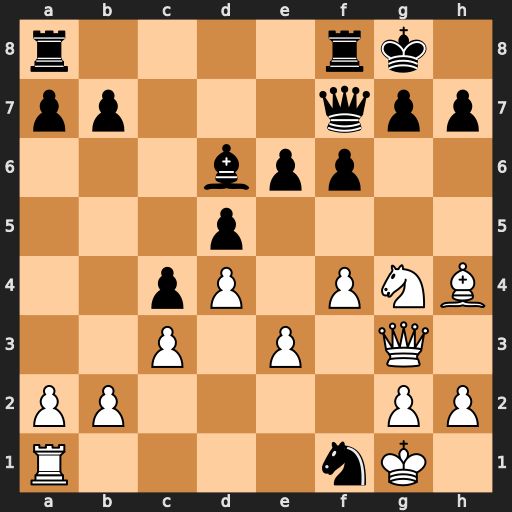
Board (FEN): r4rk1/pp3qpp/3bpp2/3p4/2pP1PNB/2P1P1Q1/PP4PP/R4nK1
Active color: w
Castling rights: -
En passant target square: -
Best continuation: Nh6+ Kh8 Nxf7+